Aerial crown-view tile of a tropical tree (Barro Colorado Island, Panama), acquired 20250915:
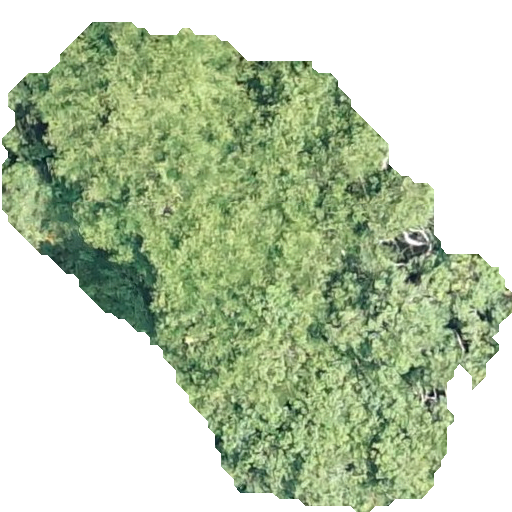
Species: Jacaranda copaia
GBIF accepted scientific name: Jacaranda copaia
Crown area: 218.183 m²